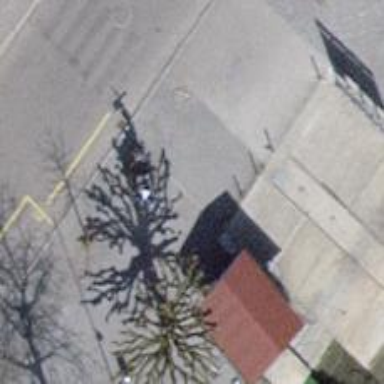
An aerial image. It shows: Bicycle repair station.